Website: apple
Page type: billing-address
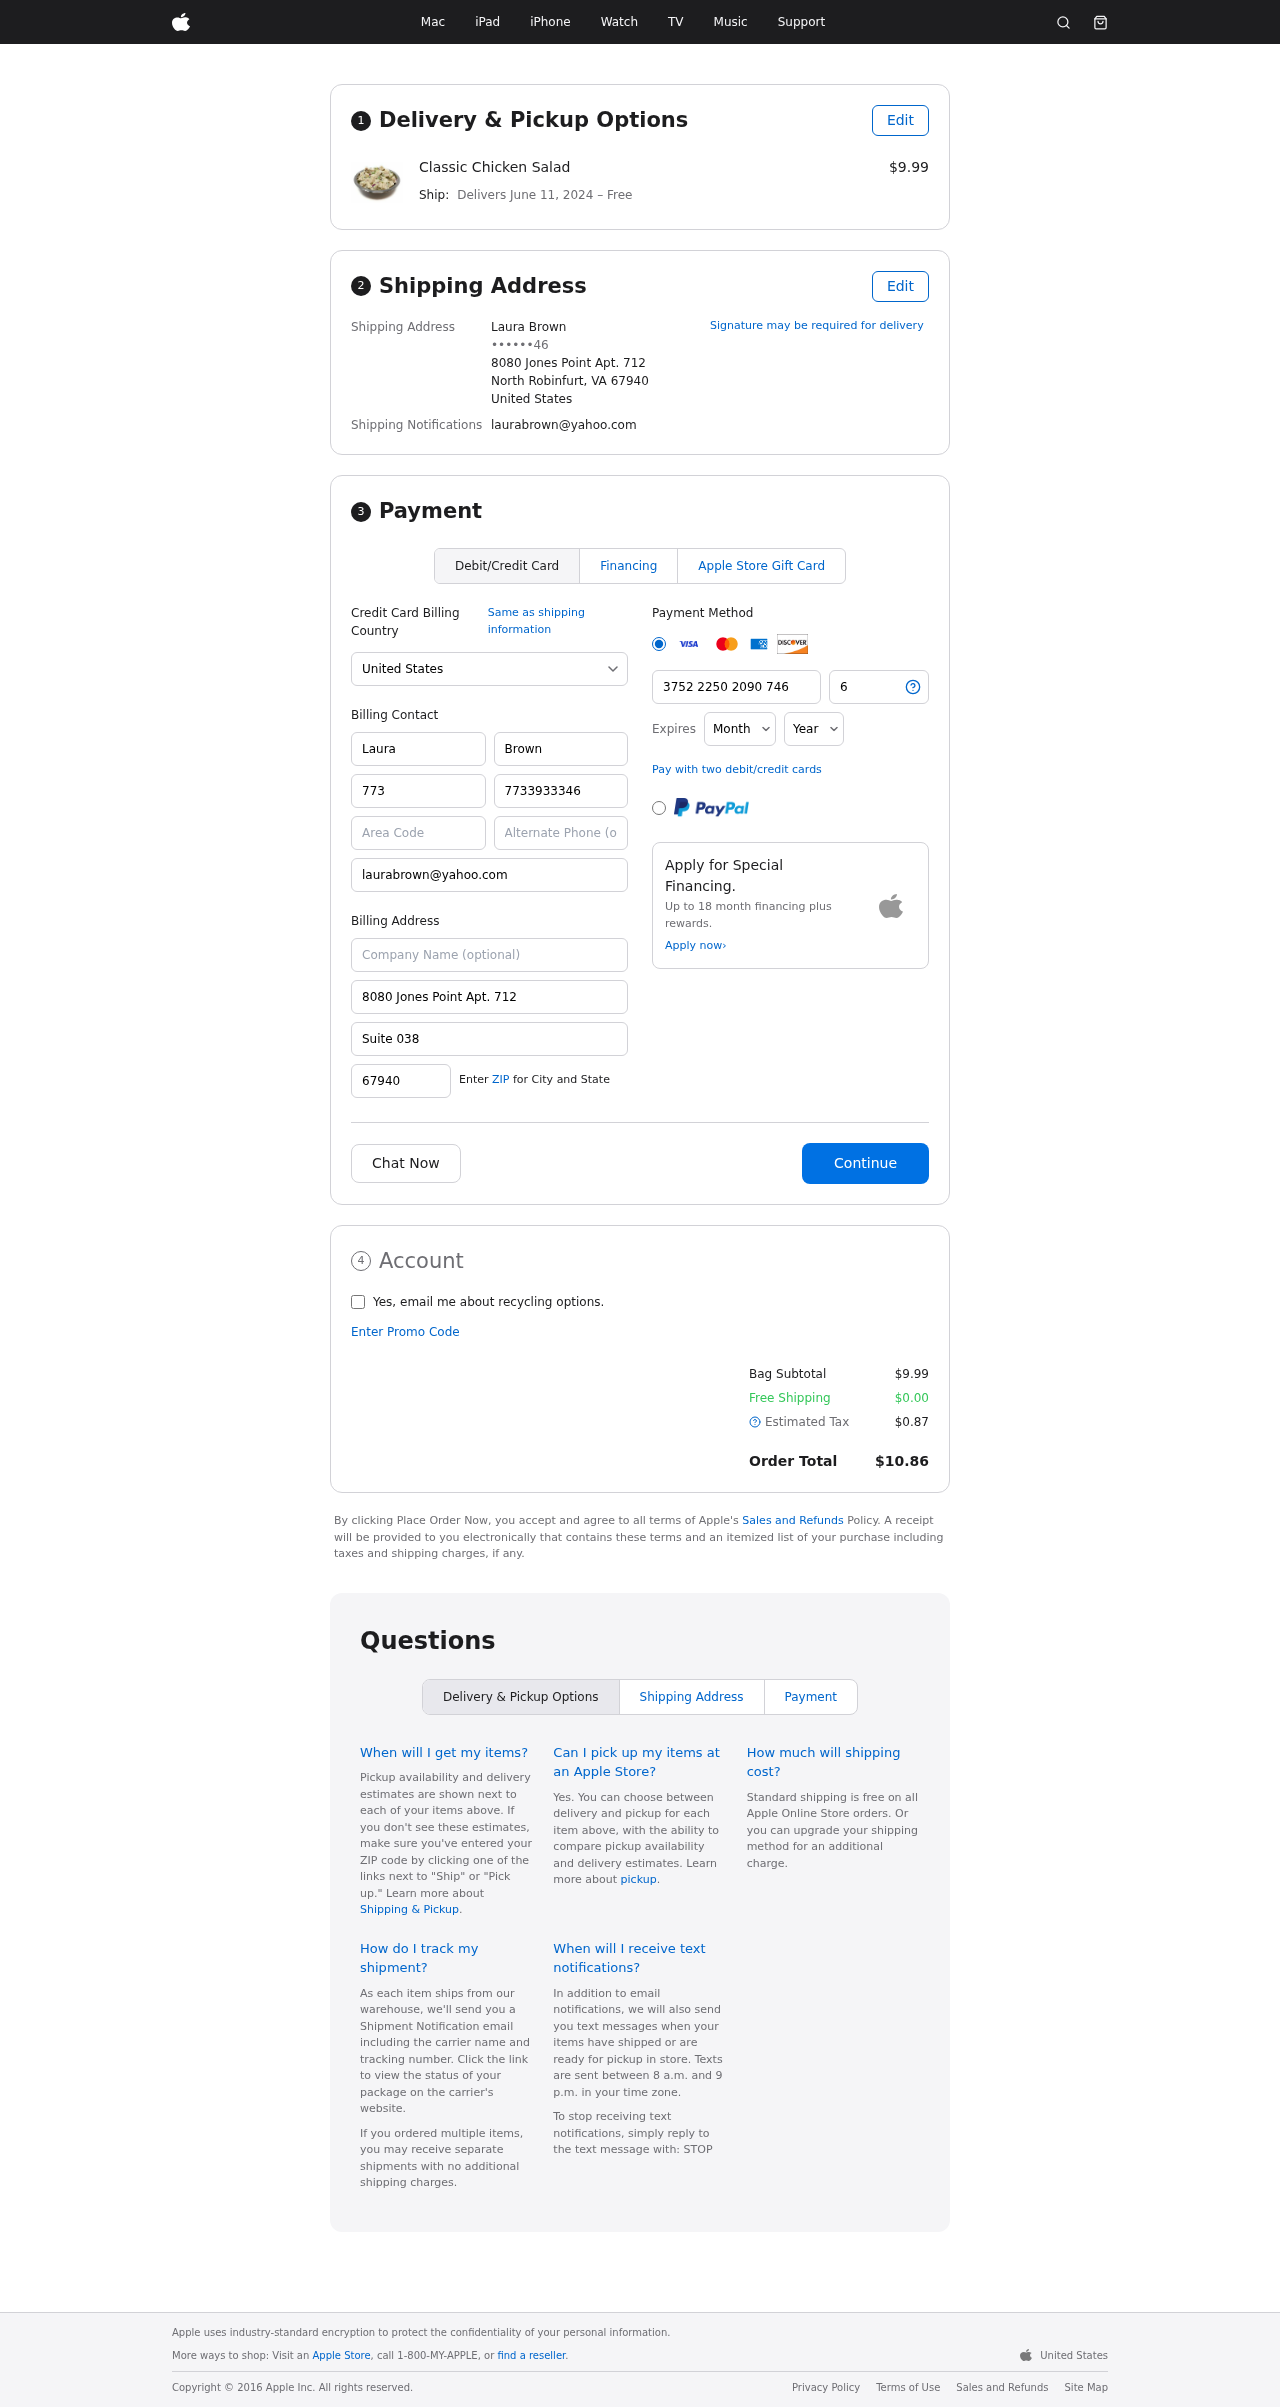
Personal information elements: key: PII_CARD_CVV
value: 6639
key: PII_CARD_EXPIRY_MONTH
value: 11
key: PII_CARD_EXPIRY_YEAR
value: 26
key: PII_CARD_NUMBER
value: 3752 2250 2090 746
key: PII_CITY_STATE_ZIP
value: North Robinfurt, VA 67940
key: PII_COUNTRY
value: United States
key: PII_EMAIL
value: laurabrown@yahoo.com
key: PII_FULLNAME
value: Laura Brown
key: PII_STREET
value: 8080 Jones Point Apt. 712
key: PII_PHONE_MASKED
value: ••••••46
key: PII_BILLING_FIRSTNAME
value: Laura
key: PII_BILLING_LASTNAME
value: Brown
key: PII_BILLING_PHONE_AREA
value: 773
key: PII_BILLING_PHONE
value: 7733933346
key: PII_BILLING_EMAIL
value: laurabrown@yahoo.com
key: PII_BILLING_STREET
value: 8080 Jones Point Apt. 712
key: PII_BILLING_STREET2
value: Suite 038
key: PII_BILLING_POSTCODE
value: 67940
Product elements: key: PRODUCT1_NAME
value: Classic Chicken Salad
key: PRODUCT1_PRICE
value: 9.99
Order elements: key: ORDER_DELIVERY_DATE
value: June 11, 2024
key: ORDER_SUBTOTAL
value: $9.99
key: ORDER_SHIPPING_COST
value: $0.00
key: ORDER_TAX
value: $0.87
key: ORDER_TOTAL
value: $10.86